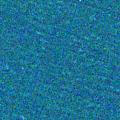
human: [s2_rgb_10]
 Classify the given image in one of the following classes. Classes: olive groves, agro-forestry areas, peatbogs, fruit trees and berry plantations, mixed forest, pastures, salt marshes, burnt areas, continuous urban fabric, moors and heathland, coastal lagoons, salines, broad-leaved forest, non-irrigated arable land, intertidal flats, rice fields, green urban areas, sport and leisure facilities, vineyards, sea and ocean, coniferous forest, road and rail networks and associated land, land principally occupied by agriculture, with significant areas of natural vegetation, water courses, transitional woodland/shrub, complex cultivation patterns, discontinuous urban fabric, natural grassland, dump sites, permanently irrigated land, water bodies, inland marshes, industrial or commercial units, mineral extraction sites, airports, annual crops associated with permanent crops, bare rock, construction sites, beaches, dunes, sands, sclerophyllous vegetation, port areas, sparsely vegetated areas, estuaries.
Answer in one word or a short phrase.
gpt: sea and ocean